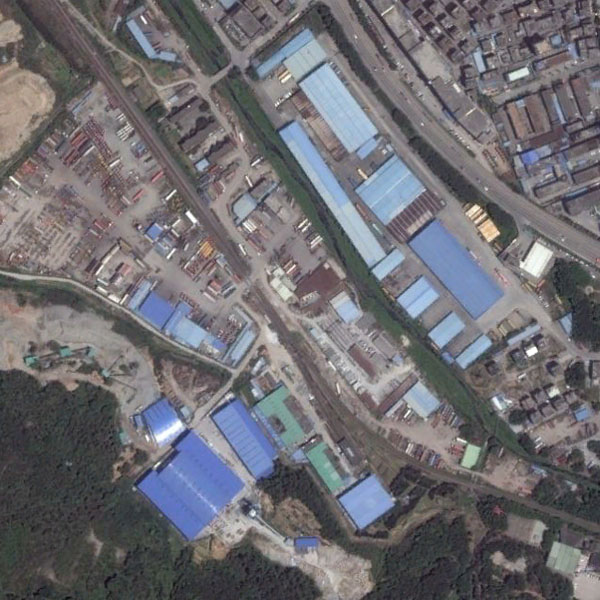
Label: Industrial